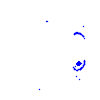
Particle: electron